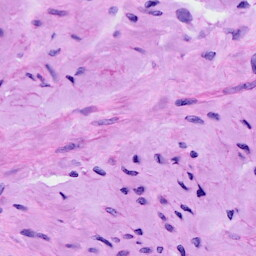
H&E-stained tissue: Cervix